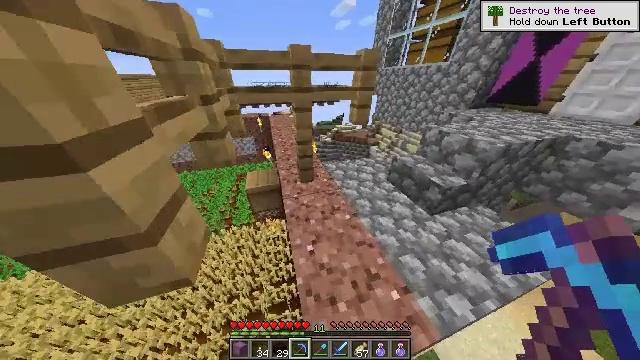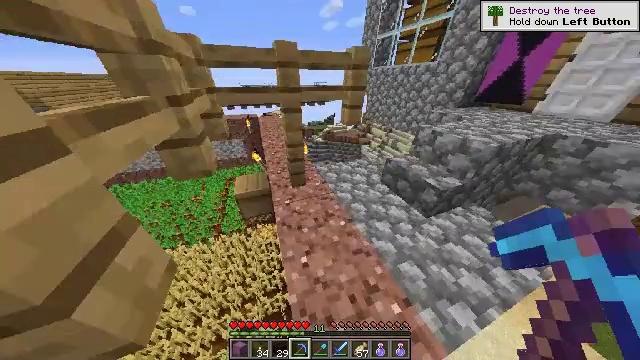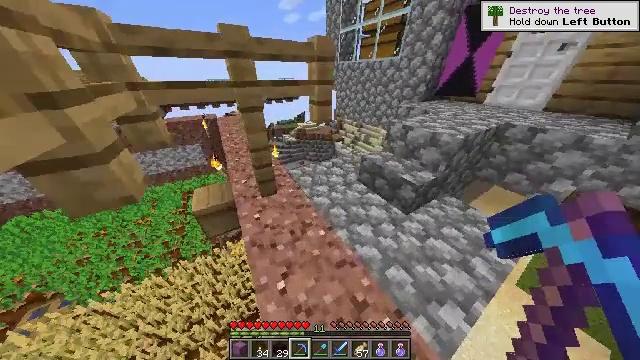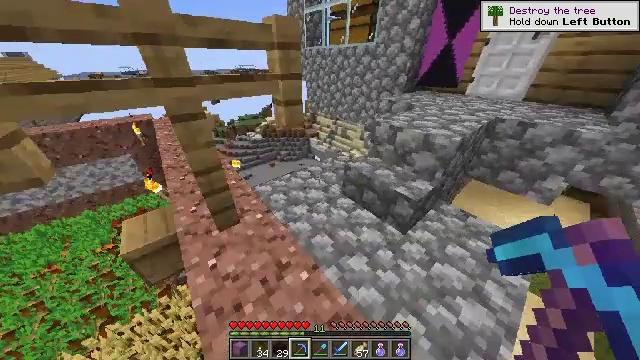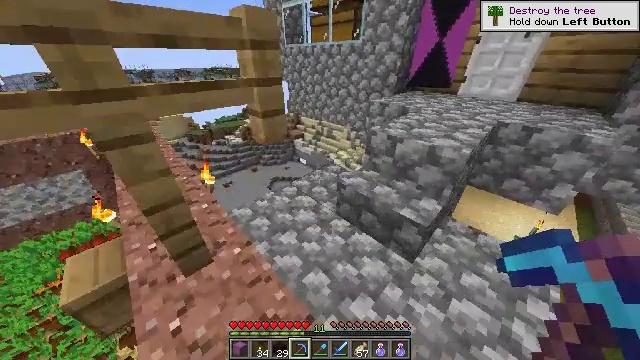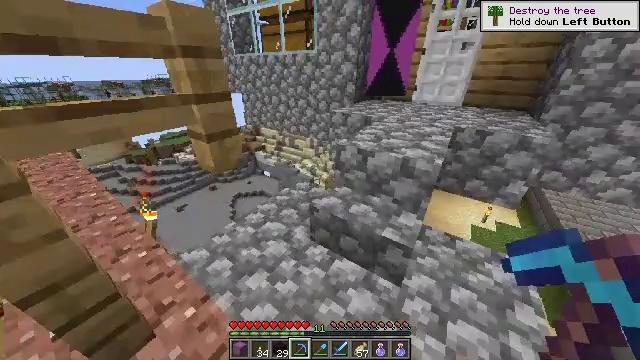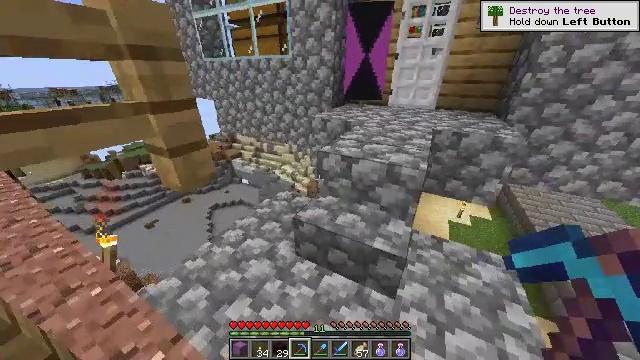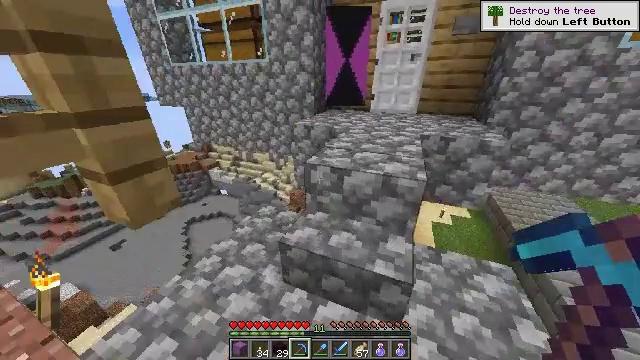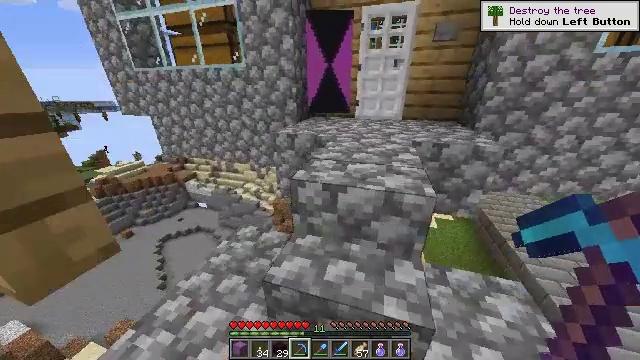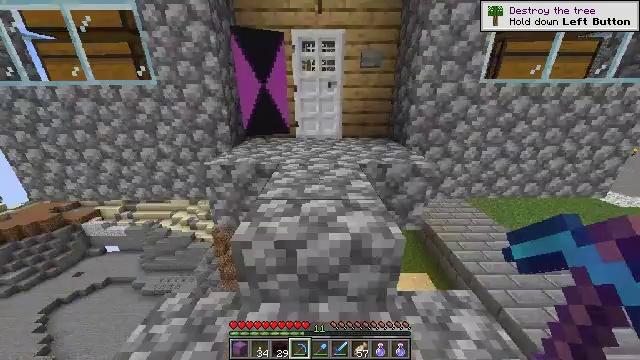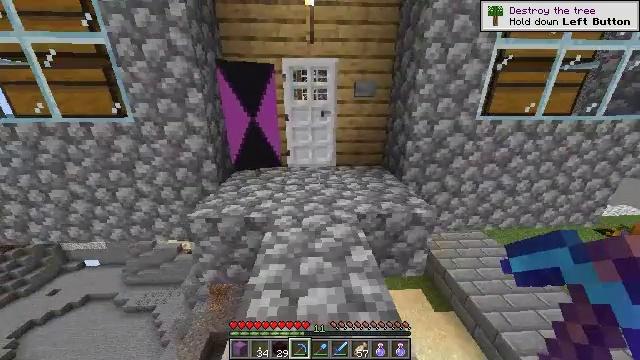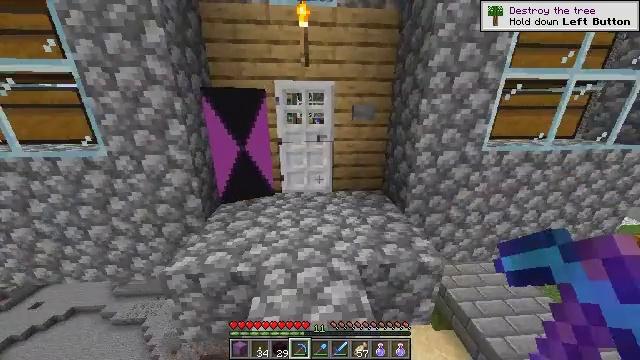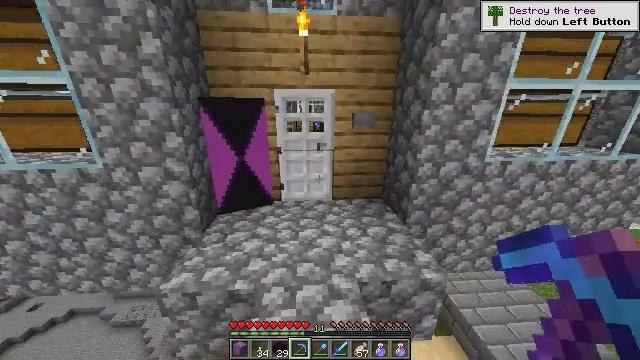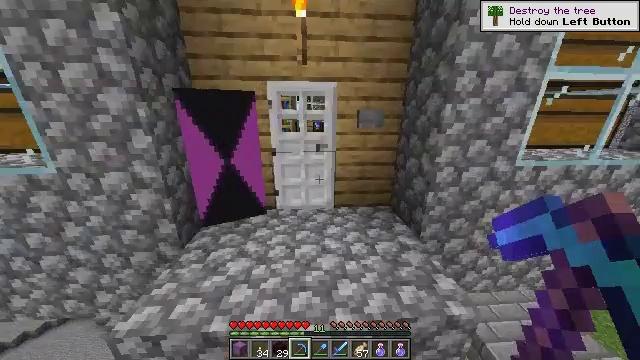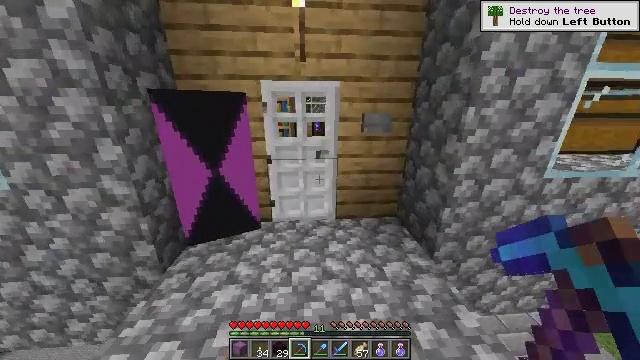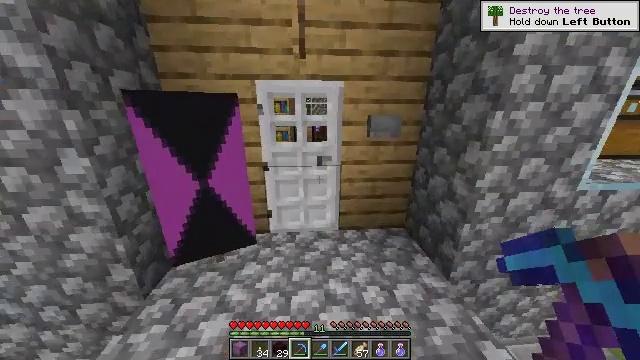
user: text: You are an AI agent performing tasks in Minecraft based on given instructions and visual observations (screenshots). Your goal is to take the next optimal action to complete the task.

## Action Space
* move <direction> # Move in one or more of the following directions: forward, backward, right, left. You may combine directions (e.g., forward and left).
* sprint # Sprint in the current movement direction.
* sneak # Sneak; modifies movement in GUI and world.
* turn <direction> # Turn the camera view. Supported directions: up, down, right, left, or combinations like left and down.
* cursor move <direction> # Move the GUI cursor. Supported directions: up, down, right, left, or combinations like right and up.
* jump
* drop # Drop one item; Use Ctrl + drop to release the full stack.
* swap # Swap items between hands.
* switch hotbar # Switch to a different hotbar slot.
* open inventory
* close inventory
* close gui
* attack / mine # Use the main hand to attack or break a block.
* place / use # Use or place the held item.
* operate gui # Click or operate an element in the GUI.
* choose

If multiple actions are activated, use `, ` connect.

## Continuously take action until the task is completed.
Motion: motion action
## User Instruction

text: Mine nether wart from its patch.
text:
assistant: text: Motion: move forward, turn right
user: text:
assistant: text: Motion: move forward, turn right
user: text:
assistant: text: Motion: move forward, turn right
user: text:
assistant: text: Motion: move forward, turn right
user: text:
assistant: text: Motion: move forward, turn right and up
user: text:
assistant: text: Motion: move forward, turn right and up
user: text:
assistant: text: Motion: move forward, turn right and up
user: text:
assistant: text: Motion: move forward, turn right and up
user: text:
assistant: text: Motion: move forward, turn right and up
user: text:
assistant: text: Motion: move forward, turn right
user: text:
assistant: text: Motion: move forward, turn right
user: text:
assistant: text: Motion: move forward
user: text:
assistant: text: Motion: move forward
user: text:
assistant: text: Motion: move forward
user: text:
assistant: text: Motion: move forward
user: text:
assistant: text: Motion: no_op
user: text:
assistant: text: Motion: no_op
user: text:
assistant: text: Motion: no_op
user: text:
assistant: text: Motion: no_op
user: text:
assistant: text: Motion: turn left and down
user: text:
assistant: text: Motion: turn left and down
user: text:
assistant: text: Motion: turn left and down
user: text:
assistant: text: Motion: turn left and down
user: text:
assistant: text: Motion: turn left
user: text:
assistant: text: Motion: no_op
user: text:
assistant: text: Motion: no_op
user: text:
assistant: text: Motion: no_op
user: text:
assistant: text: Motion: no_op
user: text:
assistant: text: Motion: no_op
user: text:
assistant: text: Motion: turn right and up